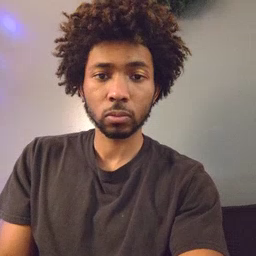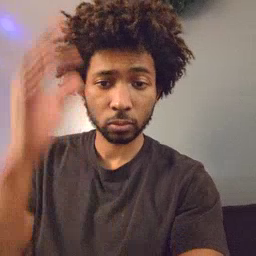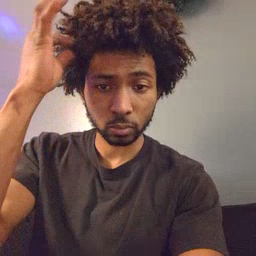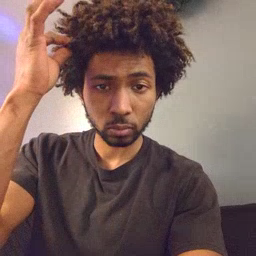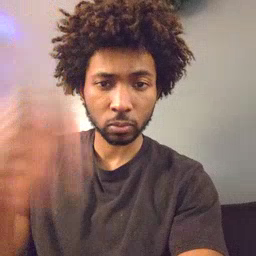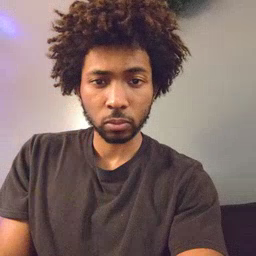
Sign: hair